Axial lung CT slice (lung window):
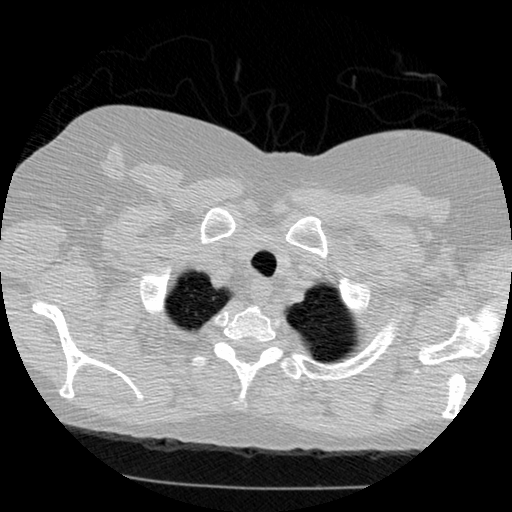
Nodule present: no